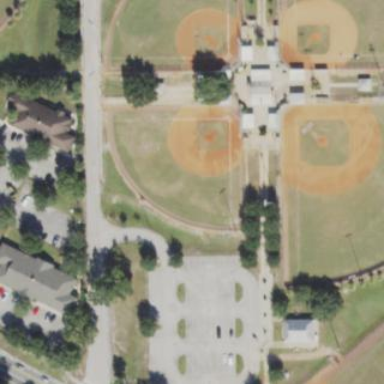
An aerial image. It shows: Baseball pitch for leisure land activities.